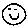
Label: smiley face